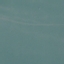
Label: SeaLake